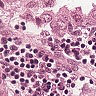
Metastatic tissue present: yes